Question: In Maps in iOS 7, if you swipe up from the bottom of the screen as if opening control center while the map view is full screen, you get a small tab instead of the full Control Center, and the map scrolls normally. You then have to grab that tab and pull it up to open Control Center fully. See this screenshot as an example:

I have an app with significant functionality triggered by dragging up on a small UI element at the bottom of the screen, and it's tricky to grab it in iOS 7 without swiping up from the bottom. How do I trigger the same Control Center behavior in my app? Is there a key in 'Info.plist' that I can set? Or is that some kind of private API that Apple uses? It doesn't happen when the bottom toolbar is visible, so maybe it's some kind of state that can be set programmatically?
The same behavior occurs when you swipe down from the top of the screen as if to open Notification Center.
The camera app does the same thing, according to <URL> about 'UIScreenEdgePanGestureRecognizer'.
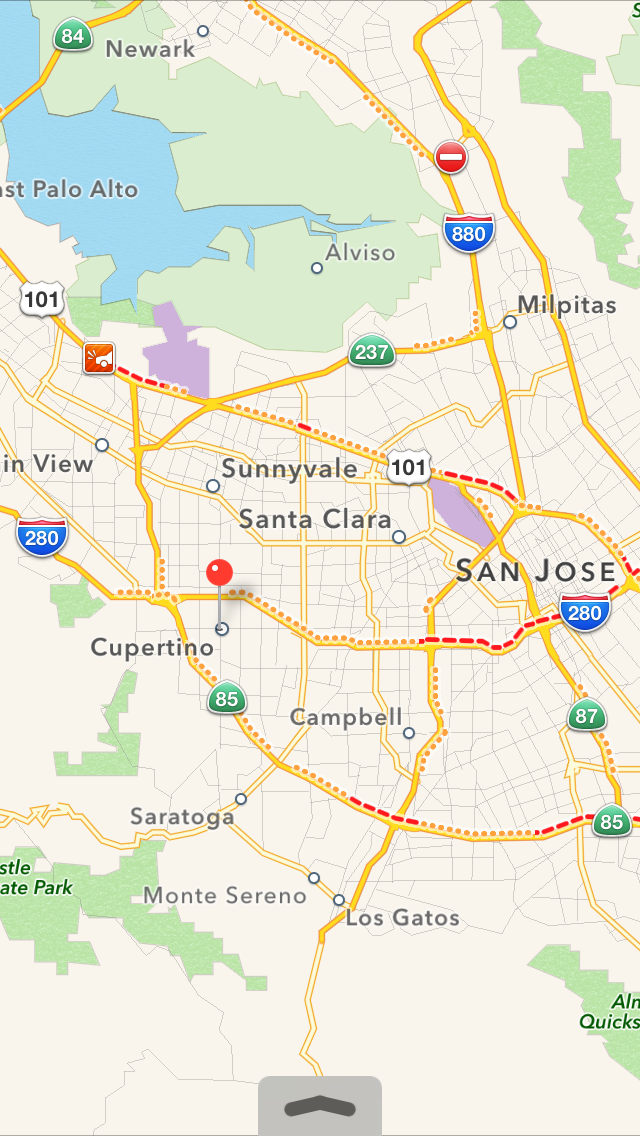
Answer: I believe you have to hide the status bar for the grabber to come up first. That being said, I think users would expect Control Center to come up when they drag up from the bottom of the screen, so I'd say preventing that from happening isn't a very good user experience.